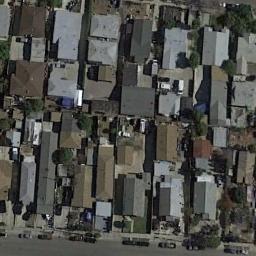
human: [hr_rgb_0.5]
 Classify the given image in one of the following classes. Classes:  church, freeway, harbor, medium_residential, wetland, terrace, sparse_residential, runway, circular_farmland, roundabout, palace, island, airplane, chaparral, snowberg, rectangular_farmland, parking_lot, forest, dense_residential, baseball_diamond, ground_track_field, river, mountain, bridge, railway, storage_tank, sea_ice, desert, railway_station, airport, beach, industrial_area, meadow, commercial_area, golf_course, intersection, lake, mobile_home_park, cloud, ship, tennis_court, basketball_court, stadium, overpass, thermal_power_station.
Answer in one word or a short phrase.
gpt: dense_residential